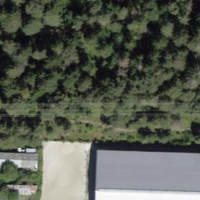
EUNIS habitat code: 43
Species observed at this site:
Minois dryas